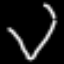
Label: diamond